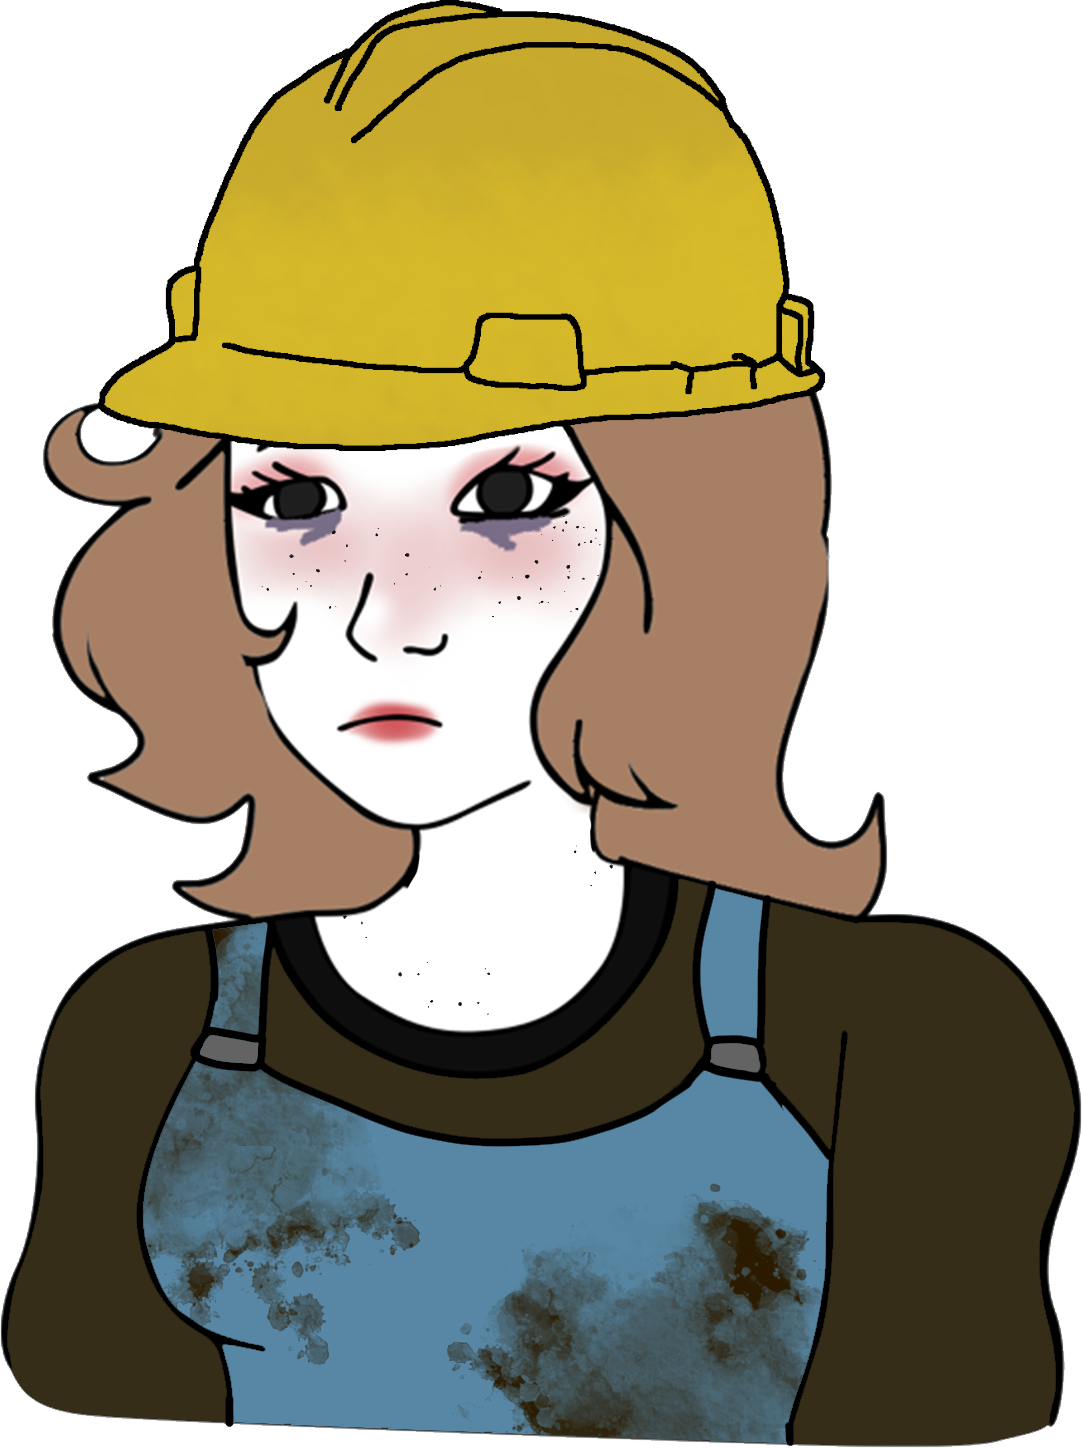
Label: 5_Doomer_Girl